Field crop: maize
Growth stage: 2
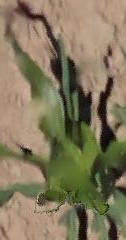
Species: maize